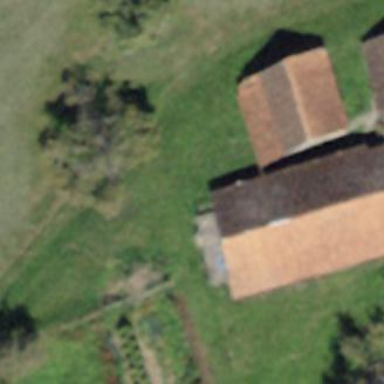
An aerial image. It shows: Shed.